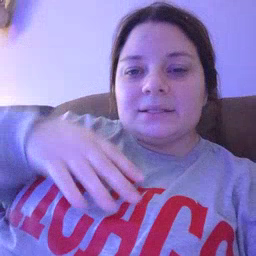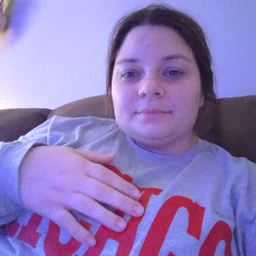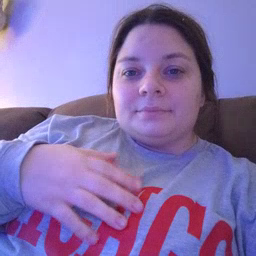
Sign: dance